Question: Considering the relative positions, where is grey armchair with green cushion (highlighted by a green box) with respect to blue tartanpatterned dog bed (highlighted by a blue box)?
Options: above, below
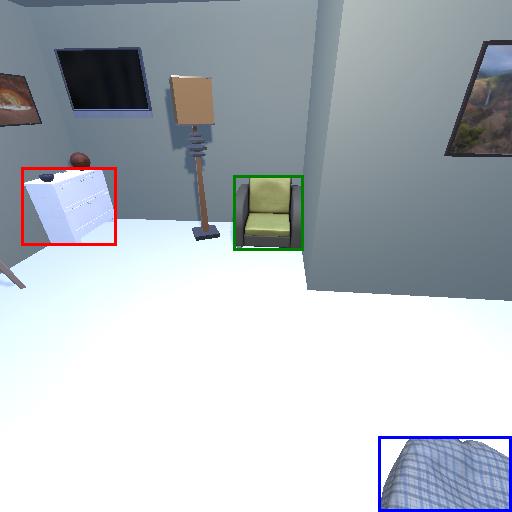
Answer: above